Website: macys
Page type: delivery-shipping
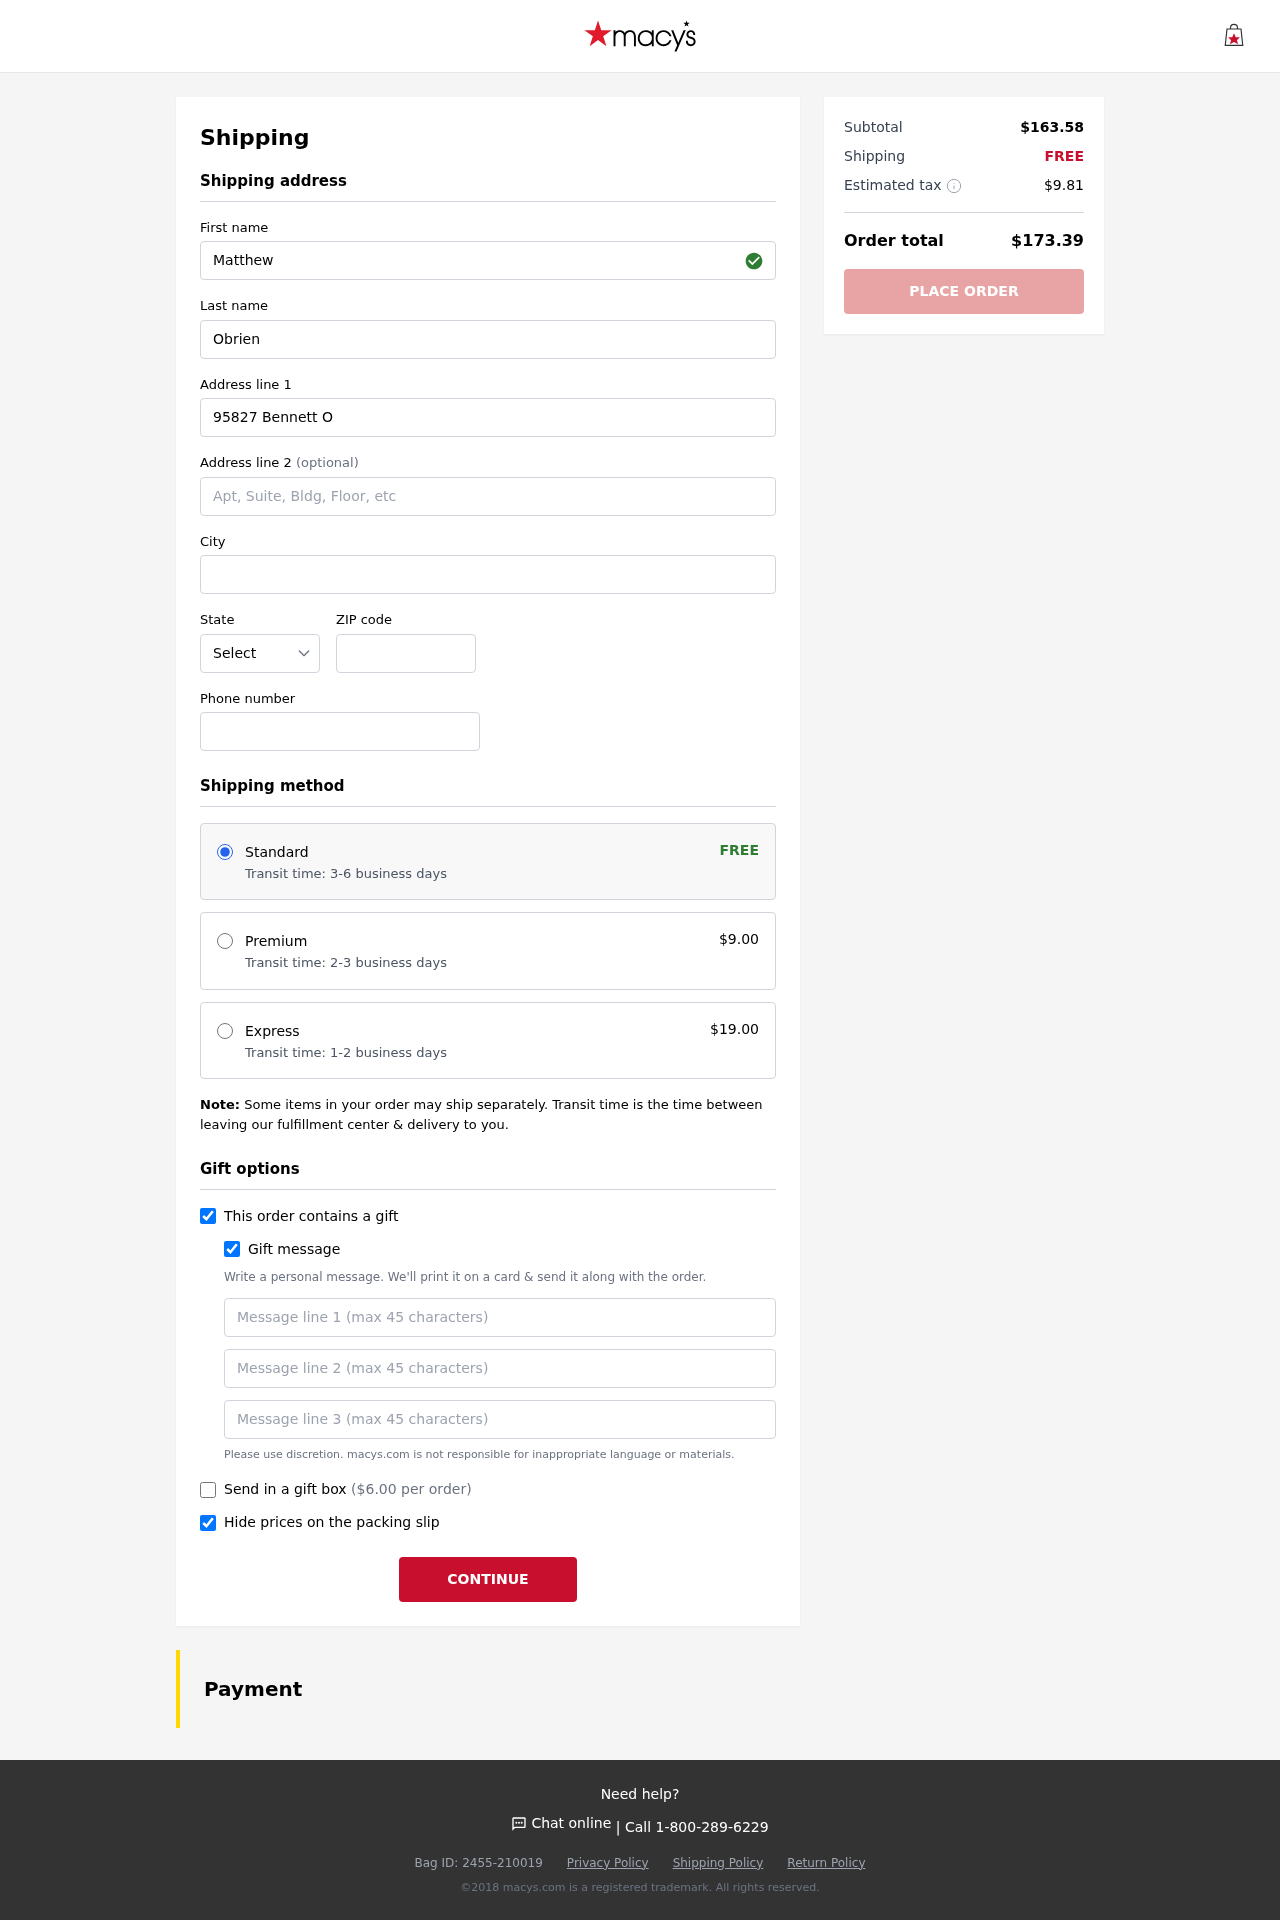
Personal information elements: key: PII_STATE_ABBR
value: WA
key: PII_FIRSTNAME
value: Matthew
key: PII_LASTNAME
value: Obrien
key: PII_STREET
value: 95827 Bennett Orchard
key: PII_STREET2
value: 2864 Bryant Plaza Suite 575
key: PII_CITY
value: Kimberlyborough
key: PII_POSTCODE
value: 03022
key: PII_PHONE
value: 4546590003
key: PII_GIFT_MESSAGE
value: Hey Susan, I thought you’d love this cozy duvet set to brighten up your space! Can’t wait to see how it complements everything else in your home. Enjoy snuggling in style!  Matthew
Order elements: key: ORDER_SHIPPING_STANDARD
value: Transit time: 3-6 business days
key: ORDER_SHIPPING_COST
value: FREE
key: ORDER_SHIPPING_PREMIUM
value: Transit time: 2-3 business days
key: ORDER_SHIPPING_PREMIUM_PRICE
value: $9.00
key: ORDER_SHIPPING_EXPRESS
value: Transit time: 1-2 business days
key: ORDER_SHIPPING_EXPRESS_PRICE
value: $19.00
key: ORDER_GIFT_BOX_PRICE
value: ($6.00 per order)
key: ORDER_SUBTOTAL
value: $163.58
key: ORDER_SHIPPING_COST2
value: FREE
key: ORDER_TAX
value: $9.81
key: ORDER_TOTAL
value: $173.39